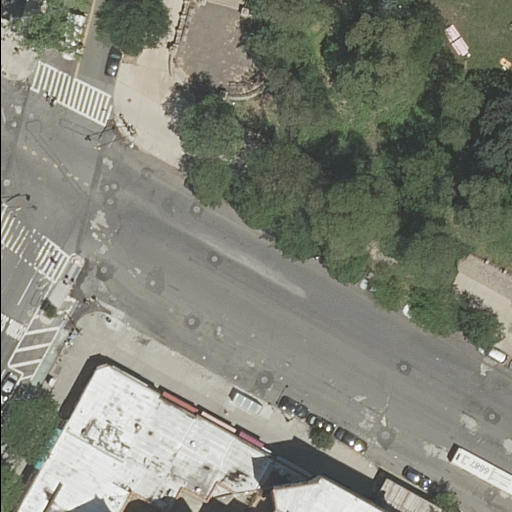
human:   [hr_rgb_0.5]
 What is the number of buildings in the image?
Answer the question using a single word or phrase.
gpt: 2

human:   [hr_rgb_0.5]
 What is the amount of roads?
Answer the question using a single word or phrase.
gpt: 6

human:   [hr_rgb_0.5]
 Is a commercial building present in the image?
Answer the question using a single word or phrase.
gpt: no

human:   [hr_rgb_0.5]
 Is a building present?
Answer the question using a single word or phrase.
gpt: yes

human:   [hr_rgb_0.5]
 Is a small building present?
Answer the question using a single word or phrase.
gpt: yes

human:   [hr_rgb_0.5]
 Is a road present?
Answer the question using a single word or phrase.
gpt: yes

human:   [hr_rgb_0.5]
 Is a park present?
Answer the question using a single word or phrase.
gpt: yes

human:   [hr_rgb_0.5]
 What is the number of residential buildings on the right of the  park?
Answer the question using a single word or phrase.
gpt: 0

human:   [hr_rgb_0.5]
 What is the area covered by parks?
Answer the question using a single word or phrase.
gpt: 10636m2

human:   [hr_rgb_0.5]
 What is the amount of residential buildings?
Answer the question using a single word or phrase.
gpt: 2

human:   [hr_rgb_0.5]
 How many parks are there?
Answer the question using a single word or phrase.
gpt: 1

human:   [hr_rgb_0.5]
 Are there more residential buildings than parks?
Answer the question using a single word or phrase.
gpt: yes

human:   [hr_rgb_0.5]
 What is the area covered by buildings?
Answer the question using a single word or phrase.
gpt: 949m2

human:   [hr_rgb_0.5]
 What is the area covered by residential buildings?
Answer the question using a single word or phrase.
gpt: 949m2

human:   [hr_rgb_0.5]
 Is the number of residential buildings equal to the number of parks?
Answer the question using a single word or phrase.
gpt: no

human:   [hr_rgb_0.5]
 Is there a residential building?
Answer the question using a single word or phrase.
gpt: yes

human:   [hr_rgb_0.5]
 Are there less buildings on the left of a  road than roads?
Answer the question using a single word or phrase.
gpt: yes

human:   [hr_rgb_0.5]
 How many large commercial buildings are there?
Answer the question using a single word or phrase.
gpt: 0

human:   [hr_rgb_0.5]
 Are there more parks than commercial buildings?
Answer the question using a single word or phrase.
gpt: yes

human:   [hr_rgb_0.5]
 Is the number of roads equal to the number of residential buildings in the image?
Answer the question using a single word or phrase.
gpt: no

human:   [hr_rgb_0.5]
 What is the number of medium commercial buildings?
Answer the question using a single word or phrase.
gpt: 0

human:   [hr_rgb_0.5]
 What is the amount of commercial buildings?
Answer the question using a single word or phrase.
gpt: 0

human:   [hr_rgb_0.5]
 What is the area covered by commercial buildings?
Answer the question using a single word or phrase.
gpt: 0m2

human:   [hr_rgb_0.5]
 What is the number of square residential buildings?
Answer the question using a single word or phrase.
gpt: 0

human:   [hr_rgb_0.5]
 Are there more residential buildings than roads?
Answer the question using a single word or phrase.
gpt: no

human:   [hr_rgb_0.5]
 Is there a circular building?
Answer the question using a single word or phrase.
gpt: no

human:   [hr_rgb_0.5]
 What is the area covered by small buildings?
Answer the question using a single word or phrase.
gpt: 83m2

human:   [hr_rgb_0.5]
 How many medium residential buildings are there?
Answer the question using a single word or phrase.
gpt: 0

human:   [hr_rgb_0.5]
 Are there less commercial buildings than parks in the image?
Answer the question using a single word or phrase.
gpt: yes

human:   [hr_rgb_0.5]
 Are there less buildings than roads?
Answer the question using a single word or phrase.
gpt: yes

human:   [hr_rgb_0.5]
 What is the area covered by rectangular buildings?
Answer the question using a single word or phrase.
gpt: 83m2

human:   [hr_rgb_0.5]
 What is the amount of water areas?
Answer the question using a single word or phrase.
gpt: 0

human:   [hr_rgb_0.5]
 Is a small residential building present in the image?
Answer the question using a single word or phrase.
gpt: yes

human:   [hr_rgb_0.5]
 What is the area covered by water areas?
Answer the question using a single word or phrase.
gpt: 0m2

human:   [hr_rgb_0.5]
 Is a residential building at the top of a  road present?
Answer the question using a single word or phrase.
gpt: no

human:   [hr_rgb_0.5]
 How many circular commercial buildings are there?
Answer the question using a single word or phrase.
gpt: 0

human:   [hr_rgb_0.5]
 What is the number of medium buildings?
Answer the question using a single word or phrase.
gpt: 0

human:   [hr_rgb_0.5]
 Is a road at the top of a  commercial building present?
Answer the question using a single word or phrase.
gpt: no

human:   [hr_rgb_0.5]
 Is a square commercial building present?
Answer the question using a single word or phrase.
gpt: no

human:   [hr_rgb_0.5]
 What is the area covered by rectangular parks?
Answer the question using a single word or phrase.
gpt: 10636m2

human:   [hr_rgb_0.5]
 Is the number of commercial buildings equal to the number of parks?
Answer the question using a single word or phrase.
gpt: no

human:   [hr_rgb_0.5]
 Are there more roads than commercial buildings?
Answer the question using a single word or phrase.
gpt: yes

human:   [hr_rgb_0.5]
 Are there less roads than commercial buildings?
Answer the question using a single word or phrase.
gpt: no

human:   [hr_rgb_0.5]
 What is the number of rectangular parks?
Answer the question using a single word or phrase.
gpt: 1

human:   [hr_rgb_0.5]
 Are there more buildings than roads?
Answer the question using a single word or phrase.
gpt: no

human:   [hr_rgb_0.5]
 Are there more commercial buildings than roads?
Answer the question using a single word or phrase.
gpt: no

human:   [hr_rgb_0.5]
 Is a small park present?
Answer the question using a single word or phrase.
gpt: no

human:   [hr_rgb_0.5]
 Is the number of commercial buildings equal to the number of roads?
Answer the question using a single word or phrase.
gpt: no

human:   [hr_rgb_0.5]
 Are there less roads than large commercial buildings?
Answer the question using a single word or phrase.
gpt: no

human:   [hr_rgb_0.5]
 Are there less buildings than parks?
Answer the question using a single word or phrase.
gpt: no

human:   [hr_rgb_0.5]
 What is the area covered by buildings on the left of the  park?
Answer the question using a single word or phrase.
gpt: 949m2

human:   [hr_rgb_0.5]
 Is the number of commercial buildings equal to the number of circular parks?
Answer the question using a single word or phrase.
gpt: yes

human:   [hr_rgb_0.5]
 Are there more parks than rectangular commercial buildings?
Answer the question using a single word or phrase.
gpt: yes

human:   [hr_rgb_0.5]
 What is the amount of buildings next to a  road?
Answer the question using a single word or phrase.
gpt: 2

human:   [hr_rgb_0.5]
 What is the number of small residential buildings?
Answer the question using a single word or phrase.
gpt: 1

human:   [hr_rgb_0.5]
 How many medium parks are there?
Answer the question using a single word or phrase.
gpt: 0

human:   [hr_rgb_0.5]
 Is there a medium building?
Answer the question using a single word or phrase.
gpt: no

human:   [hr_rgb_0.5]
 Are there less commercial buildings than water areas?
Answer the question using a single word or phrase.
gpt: no

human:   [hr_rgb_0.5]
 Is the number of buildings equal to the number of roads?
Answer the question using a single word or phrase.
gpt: no

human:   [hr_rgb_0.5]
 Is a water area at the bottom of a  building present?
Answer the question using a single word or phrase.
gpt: no

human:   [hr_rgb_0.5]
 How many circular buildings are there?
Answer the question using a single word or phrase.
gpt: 0

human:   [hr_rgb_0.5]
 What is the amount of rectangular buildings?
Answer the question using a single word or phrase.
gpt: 1

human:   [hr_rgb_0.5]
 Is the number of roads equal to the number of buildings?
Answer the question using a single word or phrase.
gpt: no

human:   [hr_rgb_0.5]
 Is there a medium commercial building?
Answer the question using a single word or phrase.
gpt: no